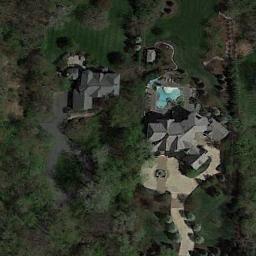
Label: sparse_residential